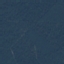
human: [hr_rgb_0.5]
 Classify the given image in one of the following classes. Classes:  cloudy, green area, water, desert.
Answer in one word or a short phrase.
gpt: green area